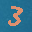
Label: 3